Question: I have a project which contains the axWebBrowser control. However, this project no longer fires ANY axwebbrowser1 events. If I create a new project, the events fire just fine. After deleting the axWebBrowser control, if I try to add the axWebBrowser control back to the form, I get this error:

What could be causing this error? This error exists on both my desktop/laptop. Do I need to just "suck it up" and recreate the UI from scratch?
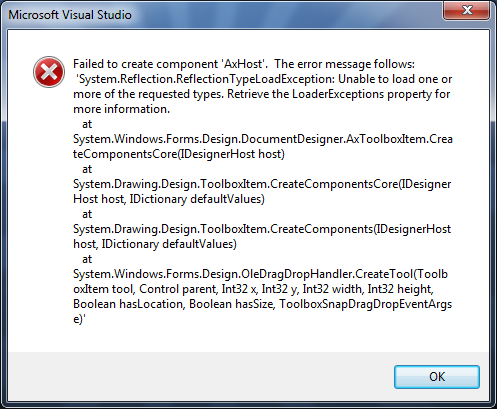
Answer: Deleting the /OBJ/ folder from my project and letting it rebuild, resolved the error.